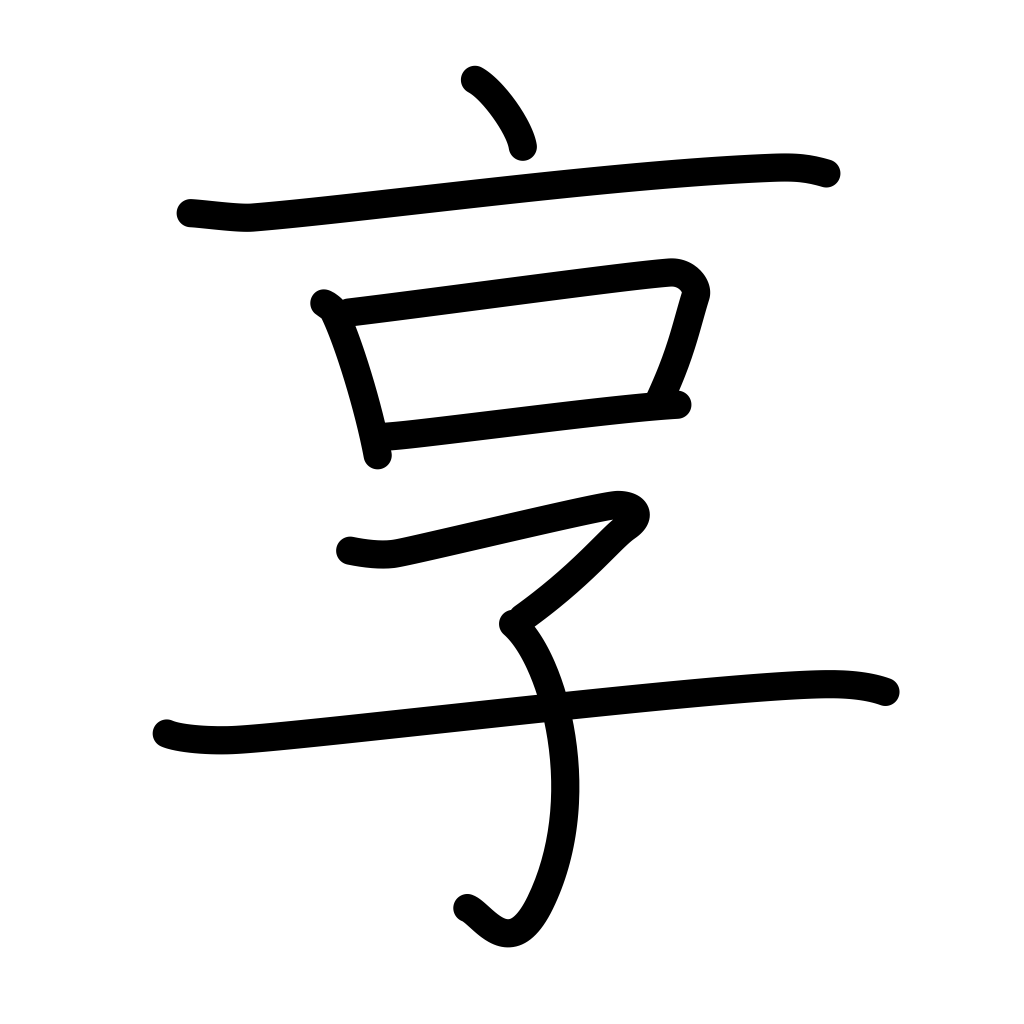
Meaning: enjoy, receive, undergo, take, get, catch